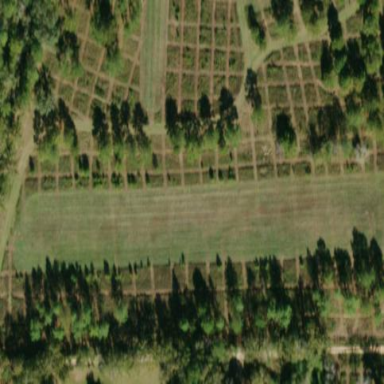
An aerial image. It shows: Orchard.